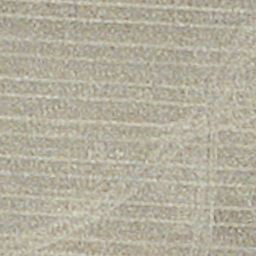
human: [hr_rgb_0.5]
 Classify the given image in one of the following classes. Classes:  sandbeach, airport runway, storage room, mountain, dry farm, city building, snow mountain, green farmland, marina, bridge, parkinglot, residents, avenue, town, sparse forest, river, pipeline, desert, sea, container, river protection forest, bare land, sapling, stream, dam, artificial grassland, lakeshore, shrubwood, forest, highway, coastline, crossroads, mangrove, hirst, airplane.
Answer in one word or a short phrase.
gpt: dry farm